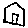
Label: house